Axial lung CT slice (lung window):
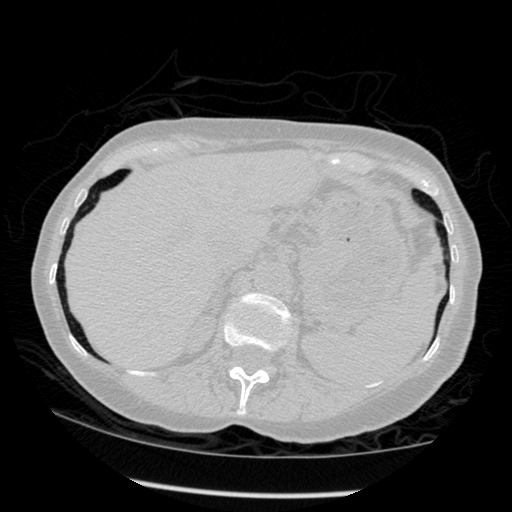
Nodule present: no